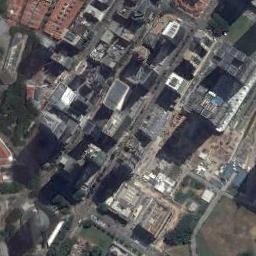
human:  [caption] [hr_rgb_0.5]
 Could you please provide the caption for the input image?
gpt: There are many dense tall buildings and several roads and many trees in a business district .

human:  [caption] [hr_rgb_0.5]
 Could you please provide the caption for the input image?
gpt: The commercial area is consist of many buildings .

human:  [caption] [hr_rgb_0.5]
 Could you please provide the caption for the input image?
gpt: There is a parking lot next to the building .

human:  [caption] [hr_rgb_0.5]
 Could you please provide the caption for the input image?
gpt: A commercial area has some buildings and some roads go through the commercial area .

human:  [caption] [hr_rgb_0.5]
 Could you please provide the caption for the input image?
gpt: There are some black buildings on a commercial area .